Question: I have a problem with my background gradient on my app. I set in 'viewDidLoad' in 'MainViewController'.
'''
CAGradientLayer *bgLayer = [BackgroundGradient blackGradient];
bgLayer.frame = self.view.bounds;
[self.view.layer insertSublayer:bgLayer atIndex:0];
'''
and every 'UIViewController' extends from 'MainViewController'. It works fine but after rotate device it show me only half background. Other is white. Can you help? Where can be the problem and show me it only half after rotate?
In BackgroundGradient.m
'''
@implementation BackgroundGradient
+ (CAGradientLayer*) blackGradient {
UIColor *colorOne = [UIColor colorWithRed:0.12 green:0.13 blue:0.13 alpha:1.0];
UIColor *colorTwo = [UIColor colorWithRed:0.11 green:0.12 blue:0.13 alpha:1.0];
NSArray *colors = [NSArray arrayWithObjects:(id)colorOne.CGColor, colorTwo.CGColor, nil];
NSNumber *stopOne = [NSNumber numberWithFloat:0.0];
NSNumber *stopTwo = [NSNumber numberWithFloat:1.0];
NSArray *locations = [NSArray arrayWithObjects:stopOne, stopTwo, nil];
CAGradientLayer *headerLayer = [CAGradientLayer layer];
headerLayer.colors = colors;
headerLayer.locations = locations;
return headerLayer;
}
'''
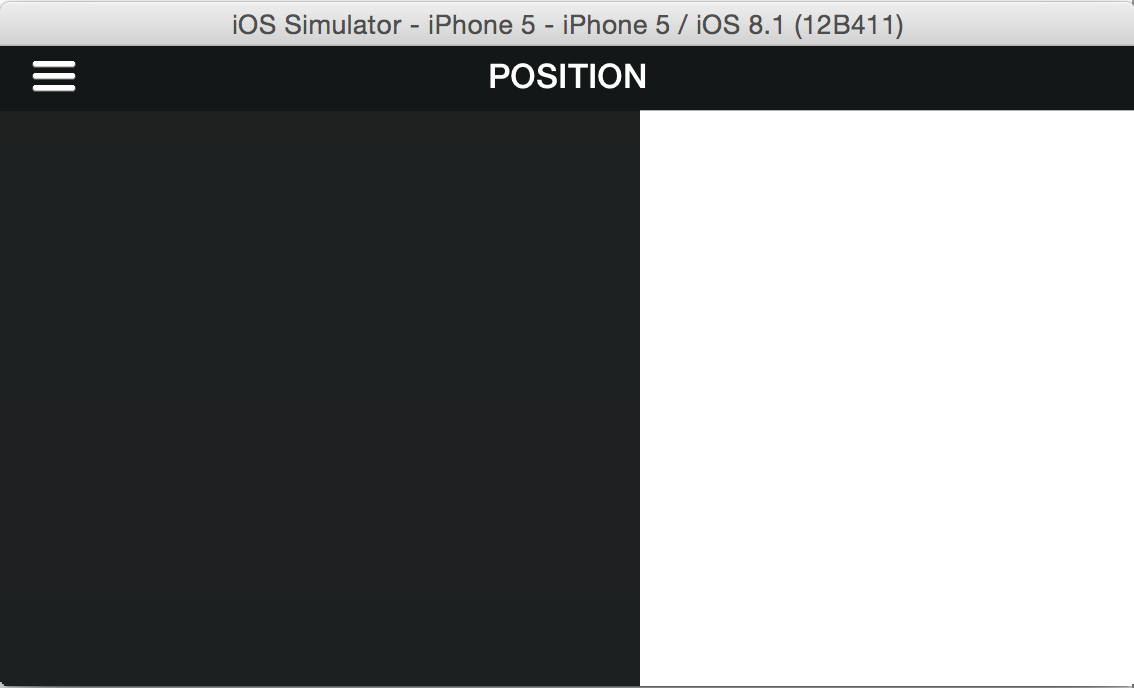
Answer: Save your layer into controller property, than override 'layoutSubviews' method and update layer frame.
'''
- (void)layoutSubviews {
[super layoutSubviews];
self.backgroundLayer.frame = self.view.bounds;
}
'''